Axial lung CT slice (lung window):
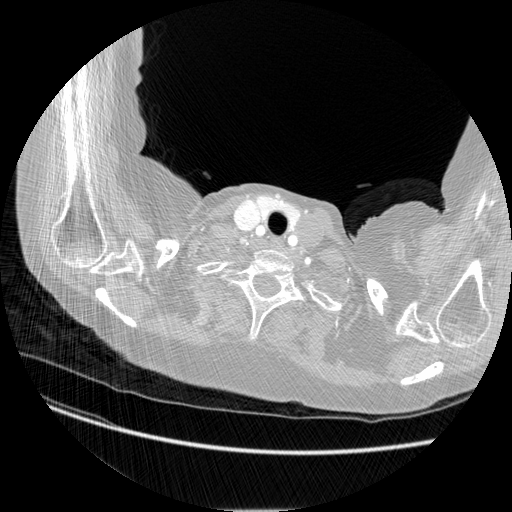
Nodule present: no